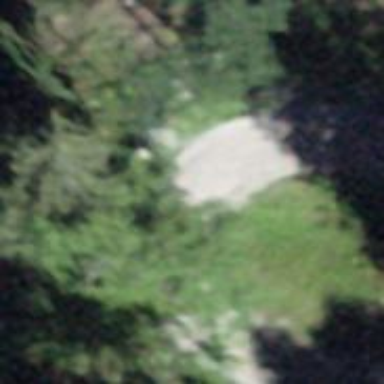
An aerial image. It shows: Gravel track with grade2 quality.